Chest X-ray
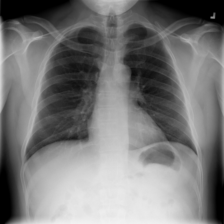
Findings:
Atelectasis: negative
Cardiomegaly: negative
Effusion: negative
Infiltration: negative
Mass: negative
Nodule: negative
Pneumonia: negative
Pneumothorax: negative
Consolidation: negative
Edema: negative
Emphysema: negative
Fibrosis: negative
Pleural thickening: negative
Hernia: negative